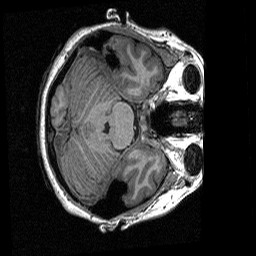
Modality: T1w
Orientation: axial
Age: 30
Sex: female
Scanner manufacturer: siemens
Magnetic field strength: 3 T
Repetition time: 2.3 s
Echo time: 0.00298 s